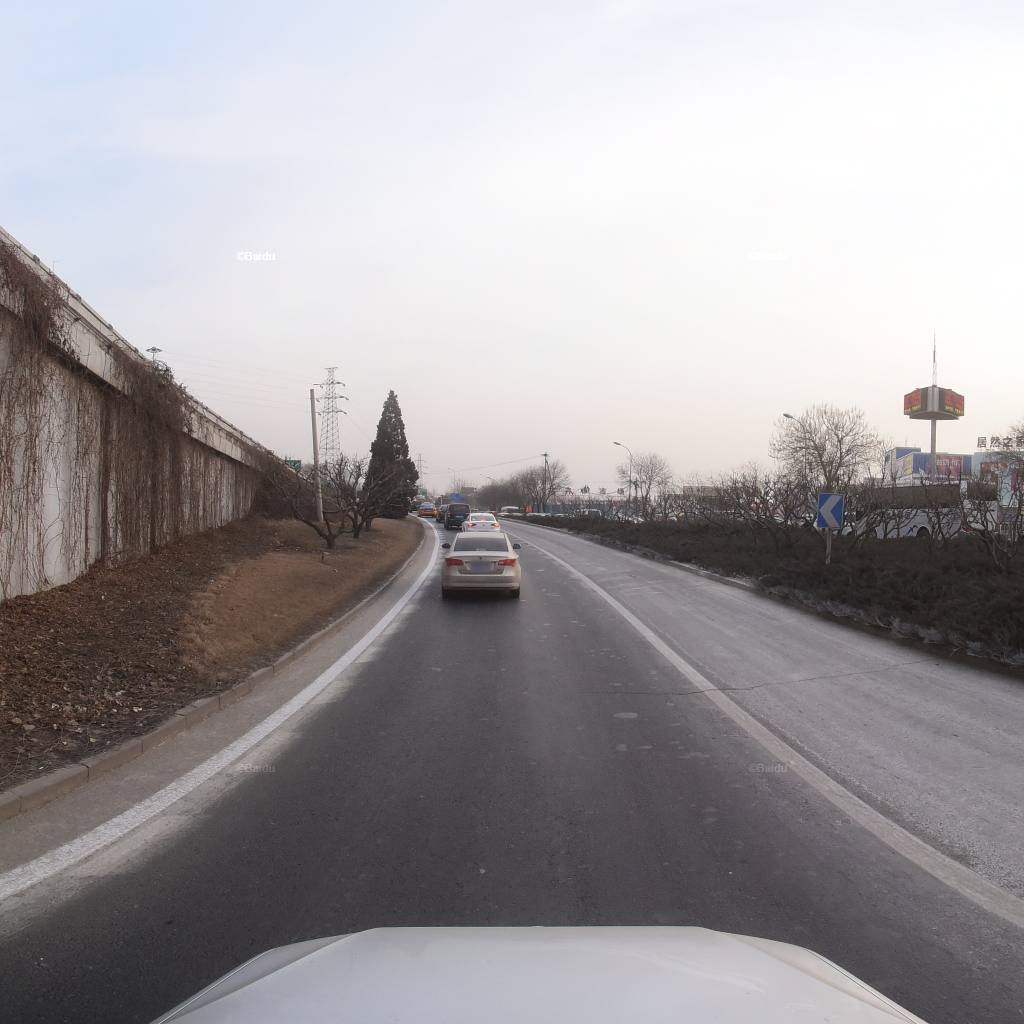
Region: Fengtai
Road damage annotations: transverse crack